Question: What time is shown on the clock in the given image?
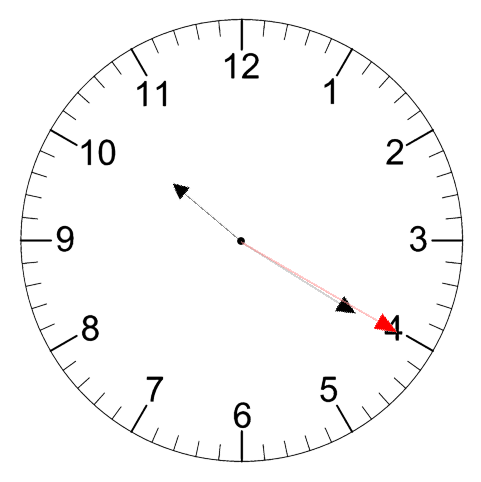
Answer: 10:20:20